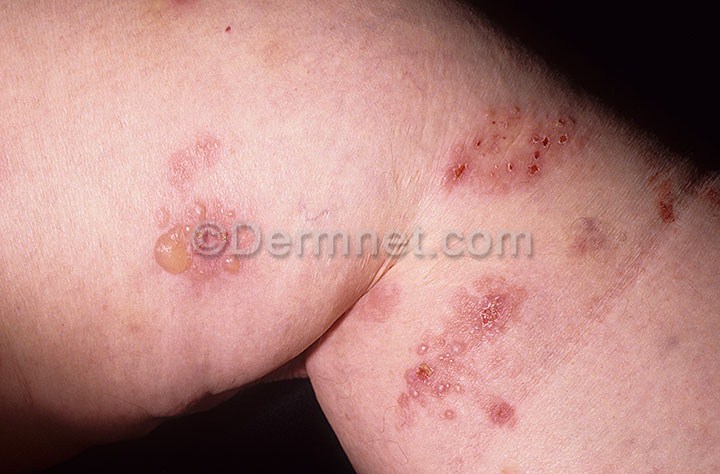
Disease: Bullous Disease Photos